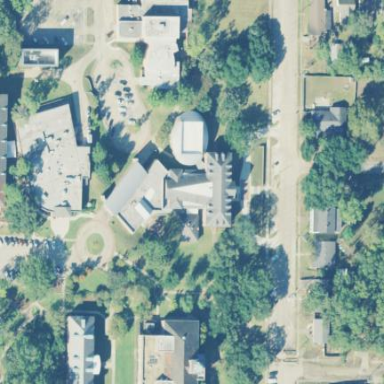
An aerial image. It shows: College building.